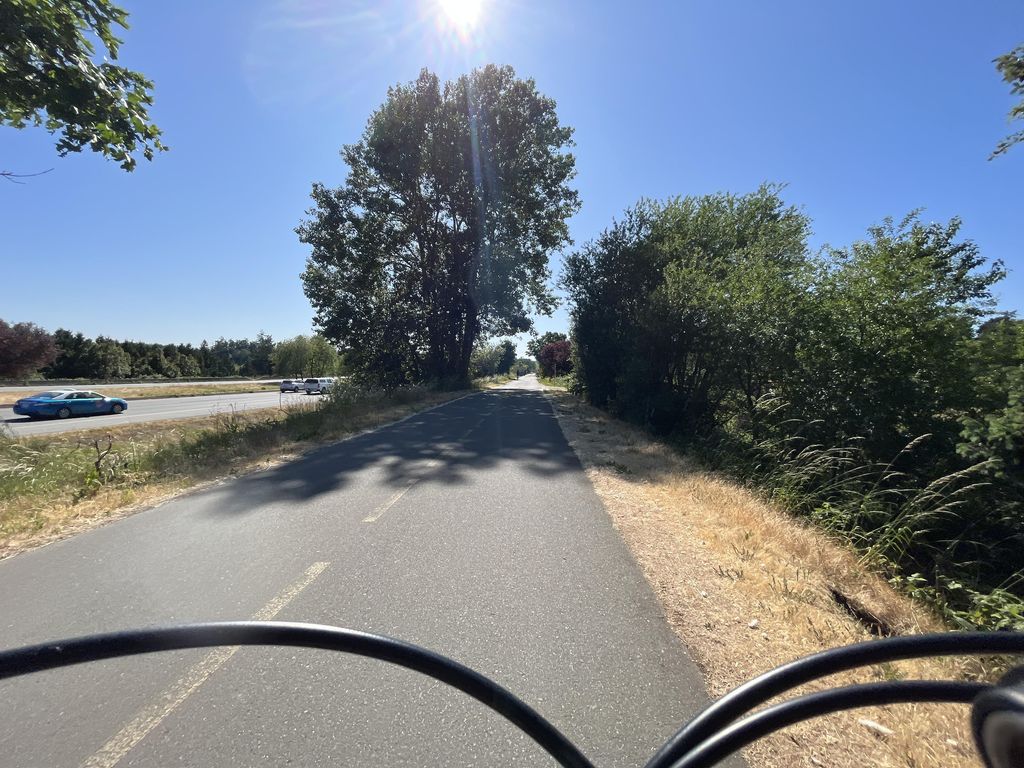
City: victoria